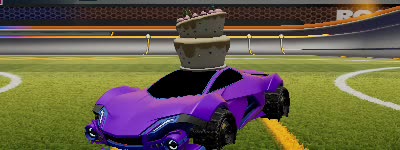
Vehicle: werewolf